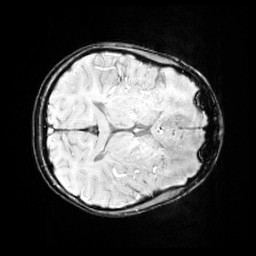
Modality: SWI
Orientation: axial
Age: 11
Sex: female
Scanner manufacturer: siemens
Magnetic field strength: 3 T
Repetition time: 0.027 s
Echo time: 0.02 s